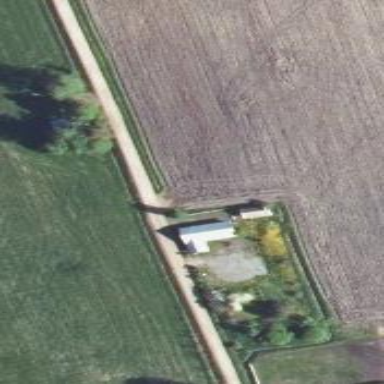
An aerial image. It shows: Farmyard area.